Interaction volume radius: 10 \u00c5
Interaction volume height: 20 \u00c5
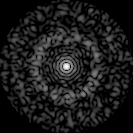
Disorder parameter: 0.8442